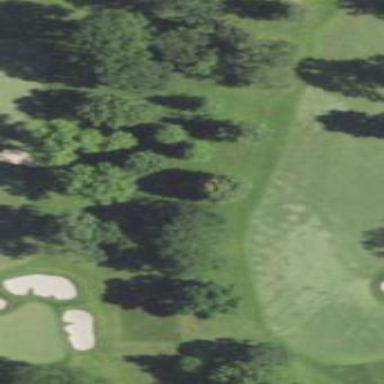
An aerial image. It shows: Golf fairway in the image.